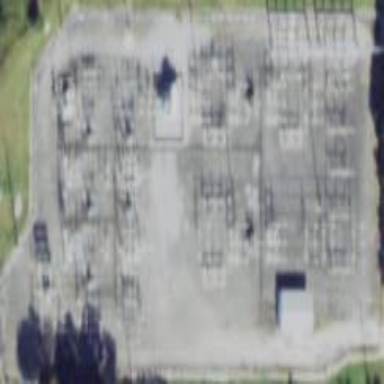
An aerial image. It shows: Outdoor power substation at the transmission level.